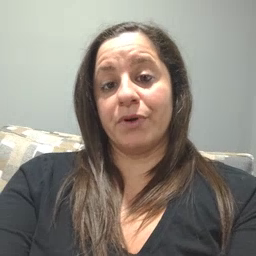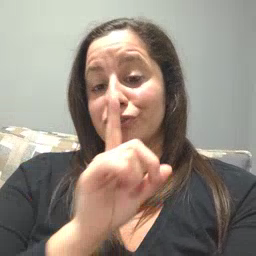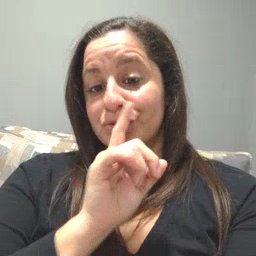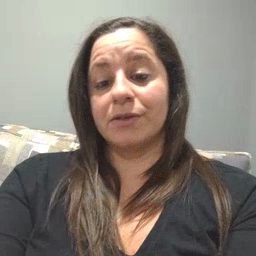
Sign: shhh